Field crop: maize
Growth stage: 2
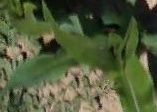
Species: maize